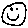
Label: smiley face